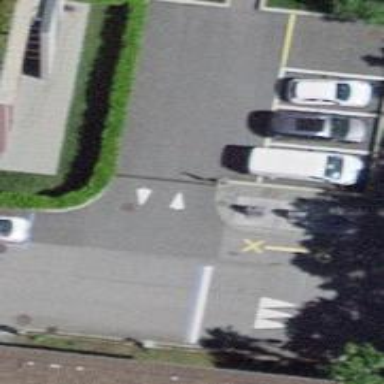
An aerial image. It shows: Fuel station.